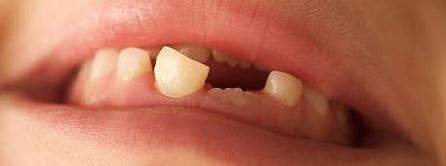
Condition: hypodontia